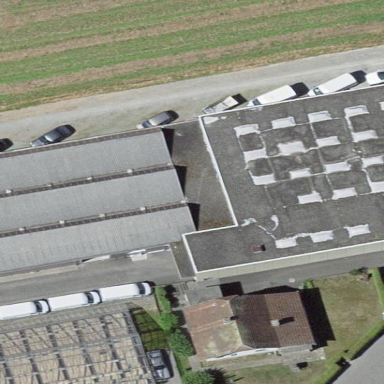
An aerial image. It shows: Building with flat roof.